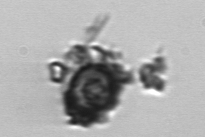
Label: Thalassiosira_TAG_external_detritus